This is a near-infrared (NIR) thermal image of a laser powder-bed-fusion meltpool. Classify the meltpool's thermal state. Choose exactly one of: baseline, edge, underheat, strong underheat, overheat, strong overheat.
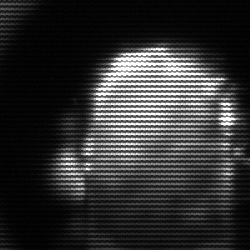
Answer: baseline